Question: I have the fullcalendar working. But i have a sidebar users can collapse this then the content box gets bigger but when a user do this then the calendar is not so nice as it was.
So i was thinking of the window resize function but this only works when the browser window is changed so how can make it that fullcalendar reacts when the container gets bigger or smaller?
The JS to show the calendar:
'''
var date = new Date();
var d = date.getDate();
var m = date.getMonth();
var y = date.getFullYear();
$('#calendar').fullCalendar({
header: {
left: 'prev,next',
center: 'title',
right: 'month,basicWeek,basicDay'
},
editable: true
});
'''
The class of the sidebar hide and show button is .hide-btn
The JS for hide and show the sidebar:
'''
$(".hide-btn").click(function(){
if($("#left").css("width") == "0px"){
$("#left").animate({width:"230px"}, 500 );
$("#right").animate({marginLeft:"230px"}, 500);
$("#wrapper, #container").animate({backgroundPosition:"0 0"}, 500);
$(".hide-btn.top, .hide-btn.center, .hide-btn.bottom").animate({left:"223px"}, 500);
}
else{
$("#left").animate({width:"0px"}, 500 );
$("#right").animate({marginLeft:"0px"}, 500);
$("#wrapper, #container").animate({backgroundPosition:"-230px 0px"}, 500);
$(".hide-btn.top, .hide-btn.center, .hide-btn.bottom").animate({left:"-7px"}, 500);
}
});
'''
Here is a screenshot what happend:

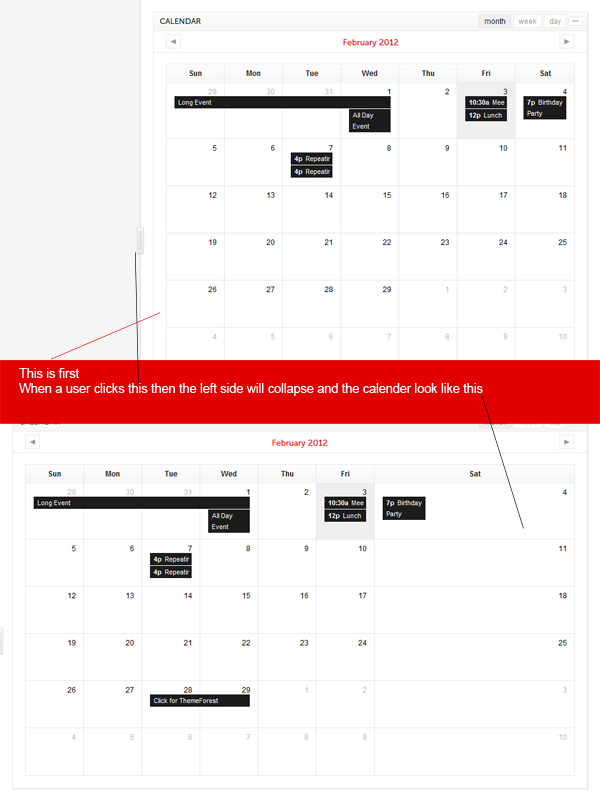
Answer: Its as simple as this:
'''
$(window).trigger("resize");
'''
Fullcalendar's resize function is internally bound to the window resize event using jQuery so if you trigger that event using jQuery everything is great. The only slight problem is that you will also trigger anything else bound to the window's resize event at the same time. That shouldn't be a problem as since the window is the same size as it was this should be equivalent to a no-op, but its a bit inefficient. If you happen to need to specifically fire the resize function inside fullcalendar, that is only possible by hacking the fullcalendar script. I can tell you how to do it if you ask.
Because you are using animations, you will need to call this after the animations complete as the position values will not have fully changed until then. You do this like this:
'''
...
$(".hide-btn.top, .hide-btn.center, .hide-btn.bottom").animate({left:"223px"}, 500,
function() { $(window).trigger("resize"); });
} else {
...
$(".hide-btn.top, .hide-btn.center, .hide-btn.bottom").animate({left:"-7px"}, 500,
function() { $(window).trigger("resize"); });
}
'''